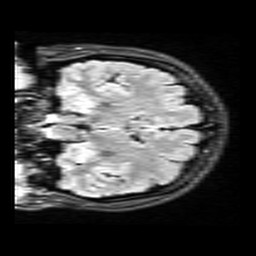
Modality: FLAIR
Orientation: coronal
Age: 34
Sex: female
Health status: healthy
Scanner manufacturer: siemens
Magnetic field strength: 3 T
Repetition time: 9 s
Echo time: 0.088 s